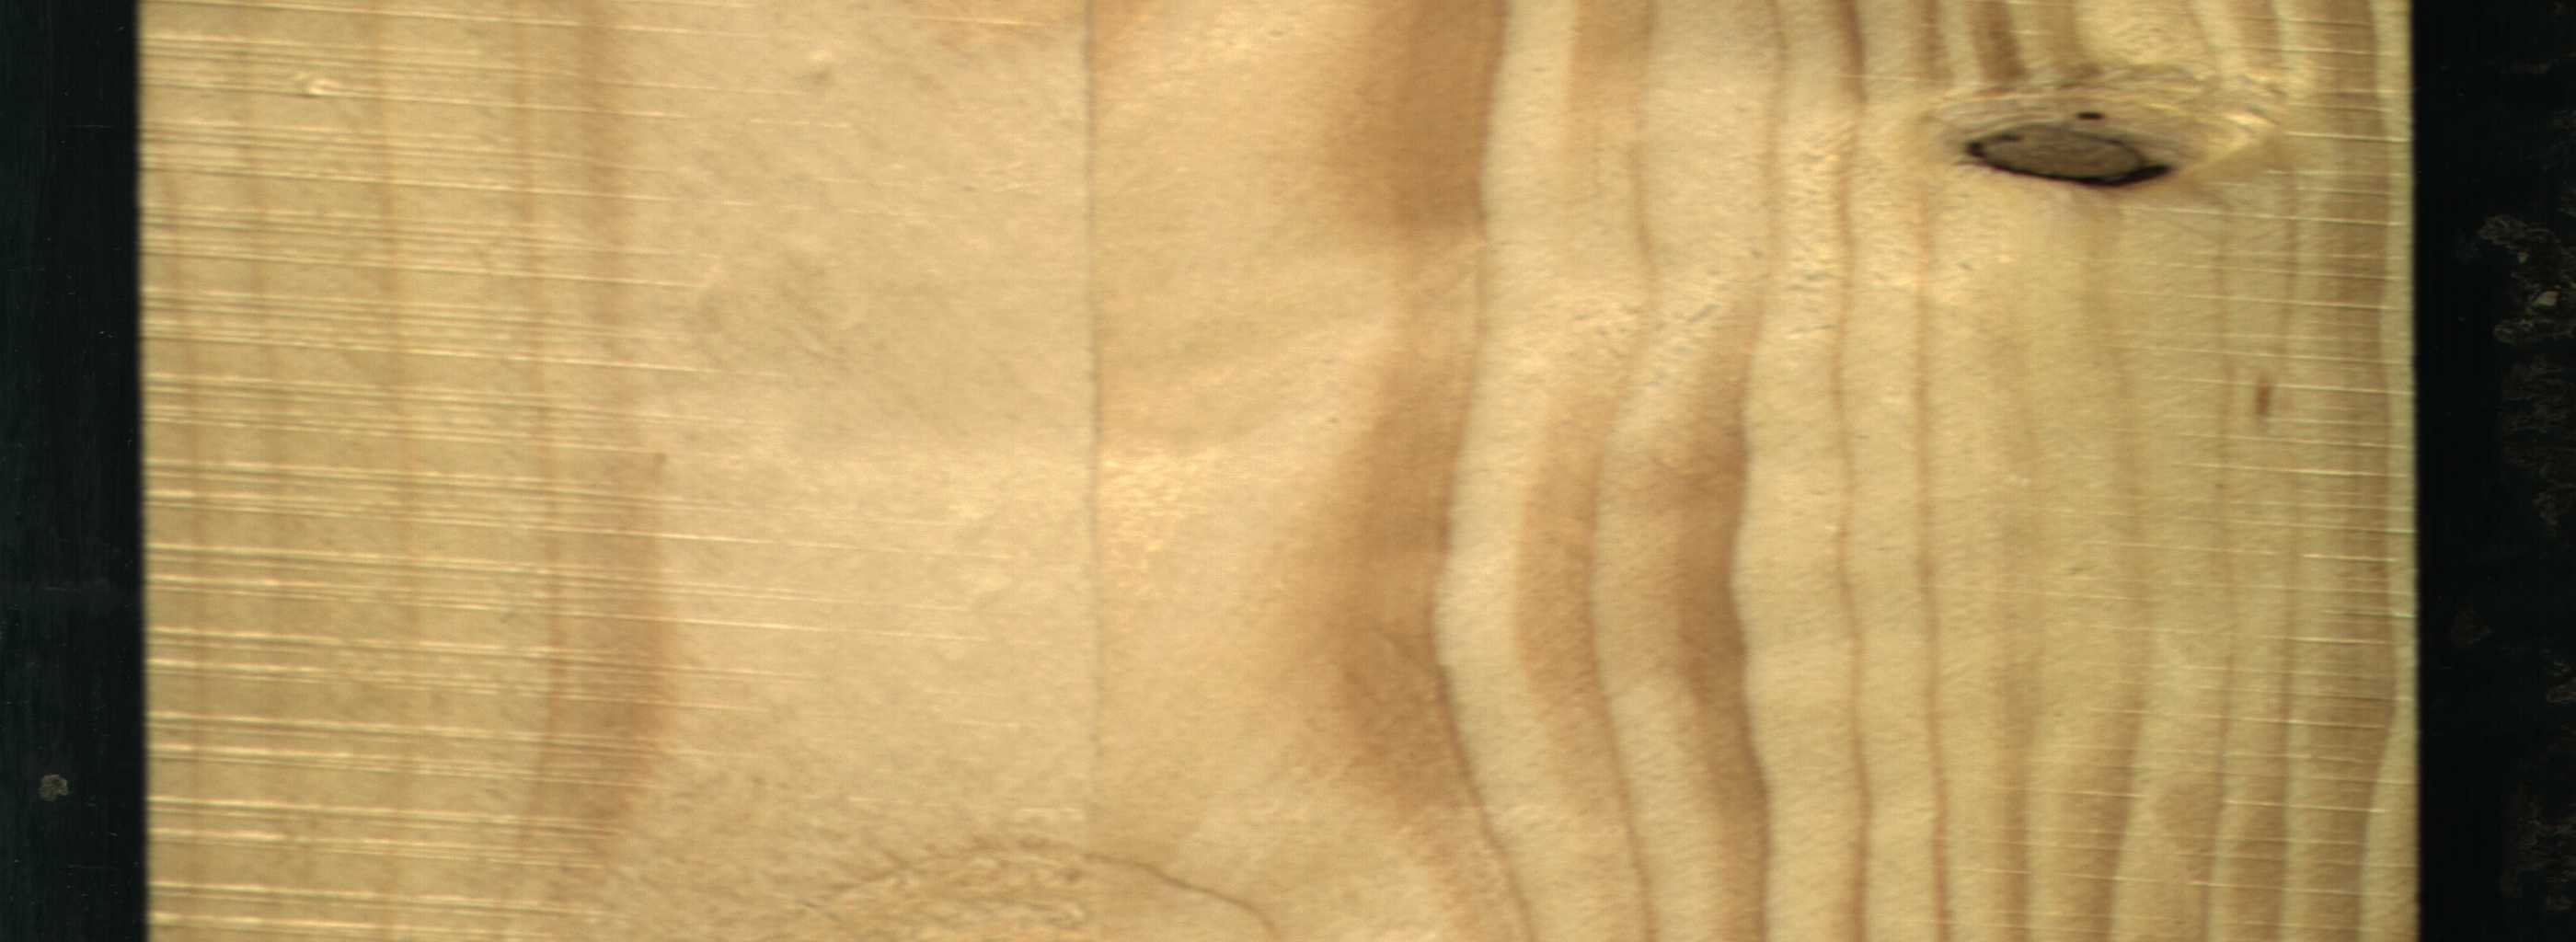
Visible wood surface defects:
Dead_Knot